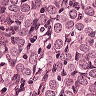
Metastatic tissue present: yes